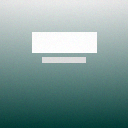
Screen state: on